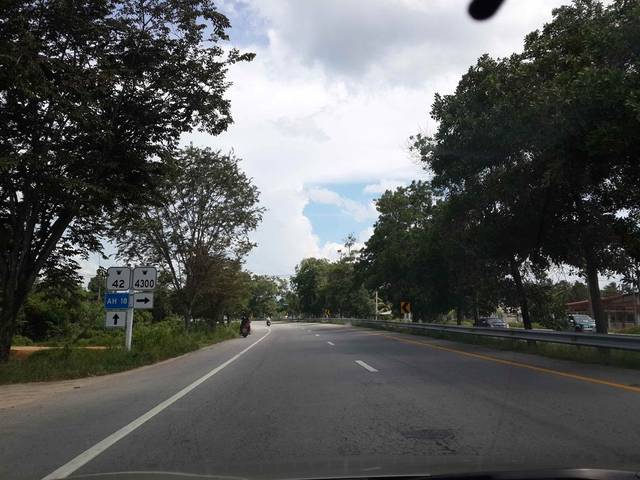
Region: Thailand
Coordinates: 6.415, 101.701